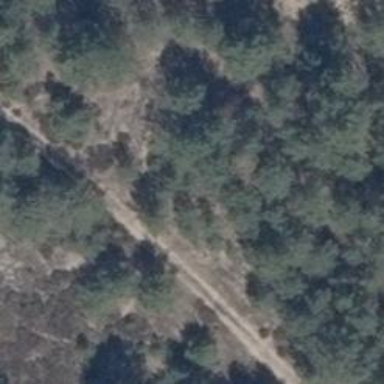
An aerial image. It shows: Dirt track with grade 4 track type.